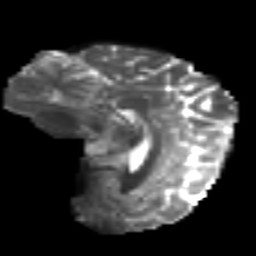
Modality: T2w
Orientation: sagittal
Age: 35
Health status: ill
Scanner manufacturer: philips
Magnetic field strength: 3 T
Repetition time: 9 s
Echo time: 0.127 s